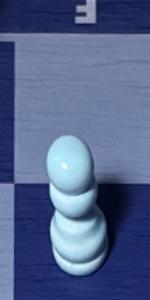
Label: Pawn_White